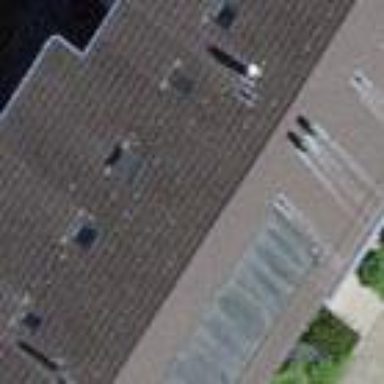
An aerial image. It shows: Semi-detached house.